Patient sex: M
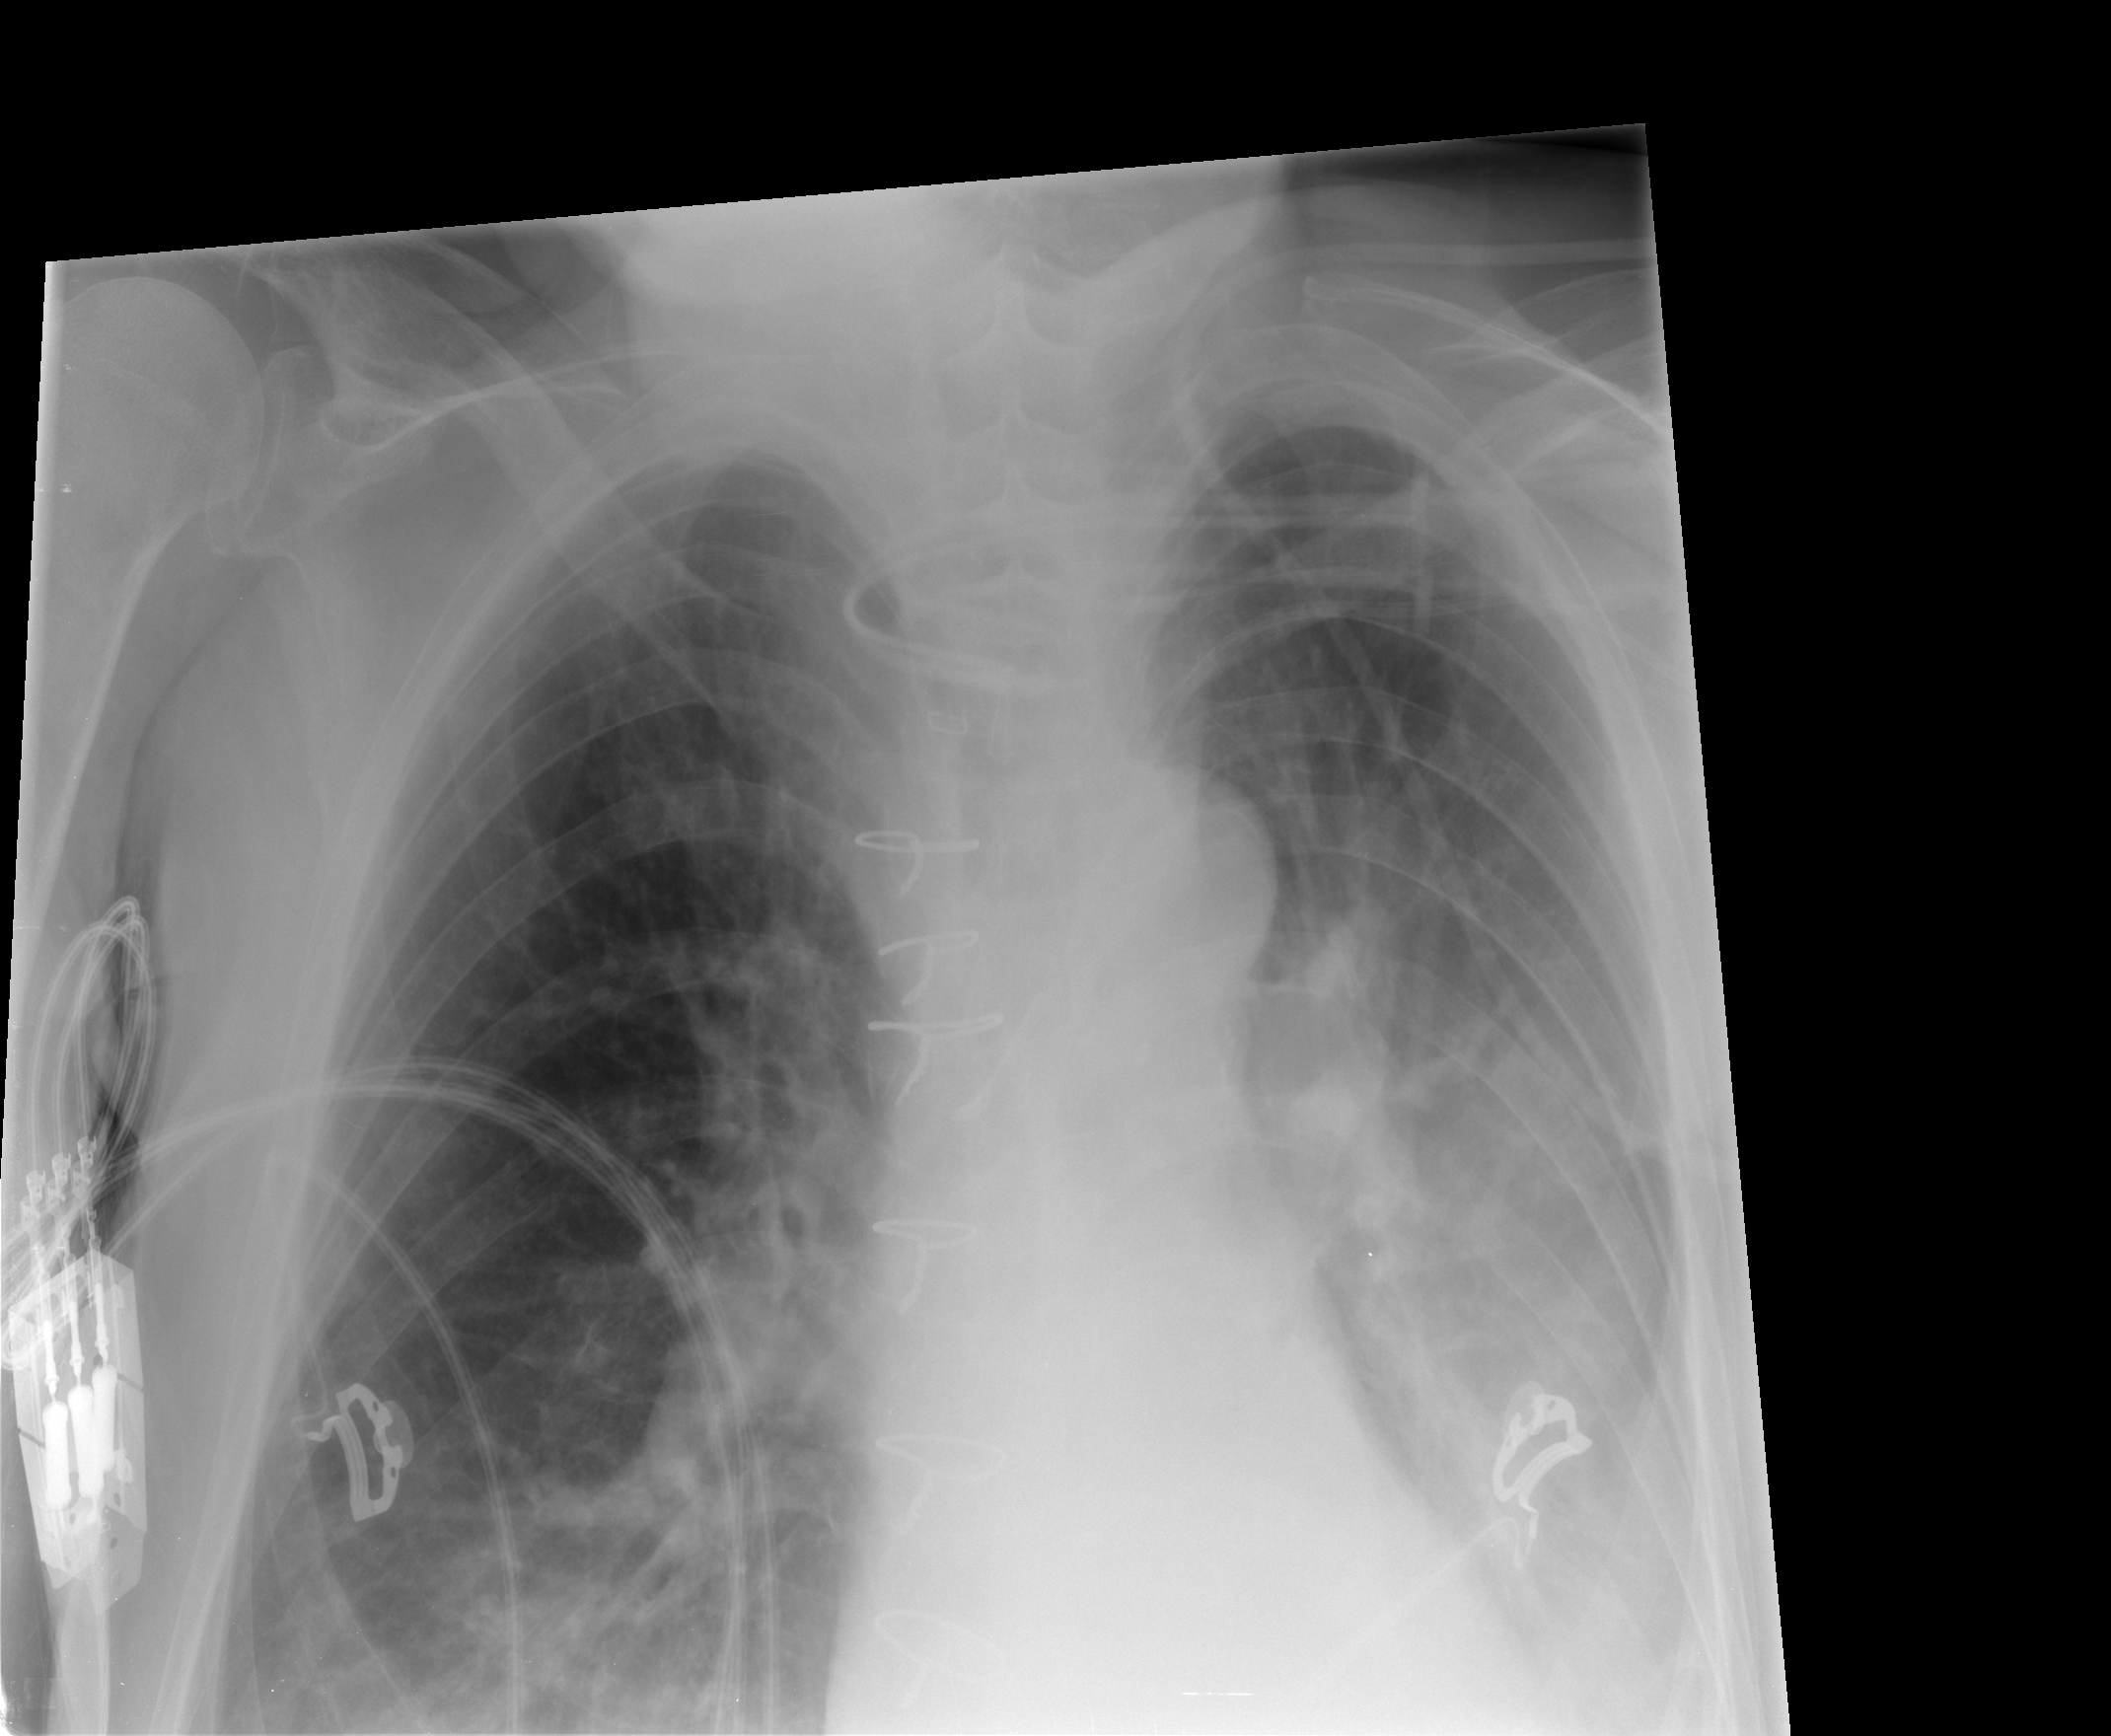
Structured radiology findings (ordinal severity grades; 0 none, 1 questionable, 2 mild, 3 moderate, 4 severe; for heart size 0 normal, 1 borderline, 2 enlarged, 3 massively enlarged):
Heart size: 0
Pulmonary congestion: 0
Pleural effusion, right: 0
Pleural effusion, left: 2
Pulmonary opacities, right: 0
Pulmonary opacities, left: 0
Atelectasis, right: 0
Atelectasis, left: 2